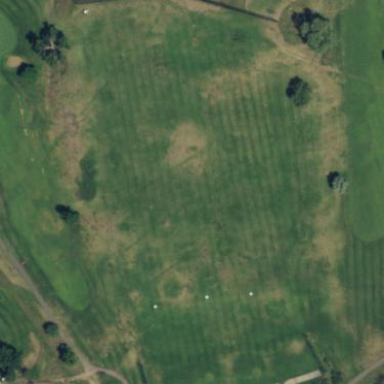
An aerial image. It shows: Grassy area used as driving range for golf.